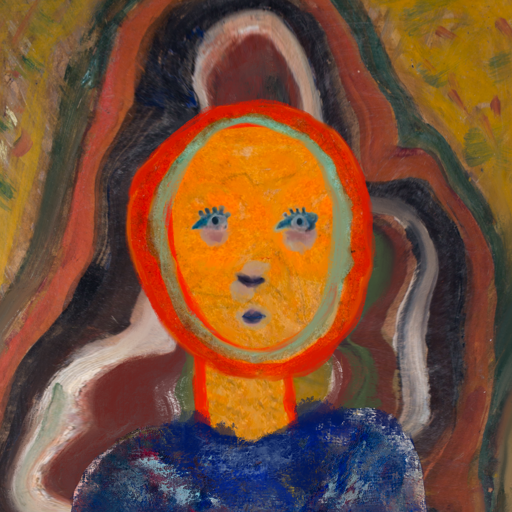
Background: AfterRaid, Head And Neck Front: Sisters, Face Front: Hill_Girl, Bust: Irani, Hair Front: Sisters, Head Accessory: Blank, Second Necklace: Blank, Necklace: Blank, Baby: Blank